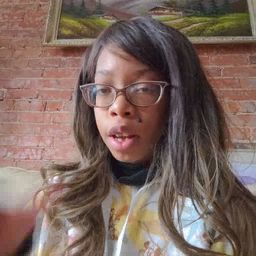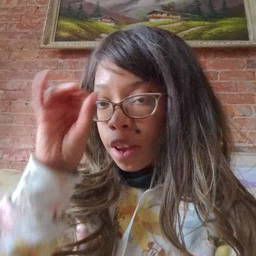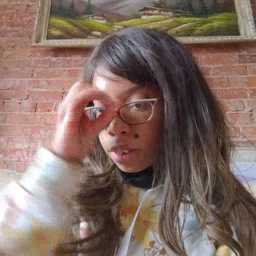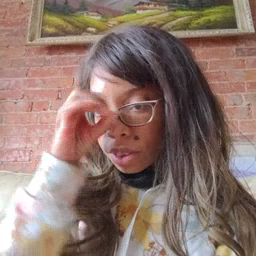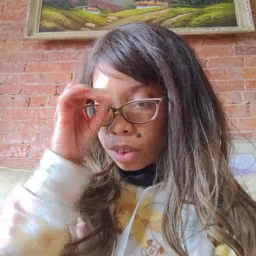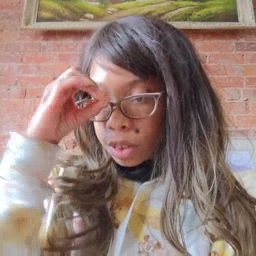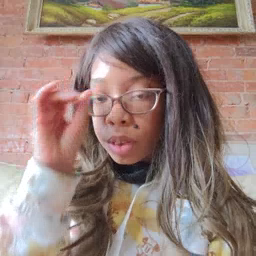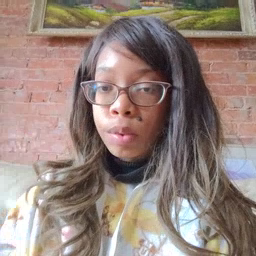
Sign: owl